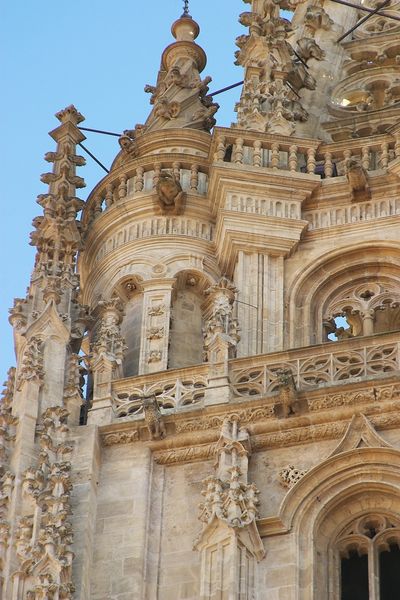
Titel: Kathedrale von Oviedo
Standort: Oviedo, Kathedrale (EU - E)
Schlagwörter: himmel, weiß, fenster, säulen, tür, gebäude, architektur, stein, brüstung, kirche, spitzen, gotik, turm, balkon, spanien, ecke, bogen, fassade, mauer, figuren, rundbogen, detail, ornamente, tor, bögen, erker, krabbe, türmchen, türme, balustrade, sandstein, gotisch, rundbögen, romanik, bau, bauwerk, maßwerk, tympanon, treppenturm, fialen, krabben, neogotisch, fiale, zwillingsfenster, kielbogen, madrid, barcelona, strebebalken, er, türmschen, 1300, südalpin, kleeblattfenster, krabge, dark, medivial